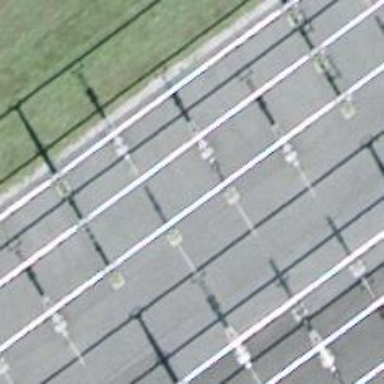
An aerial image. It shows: Power line with three cables configured as busbar.